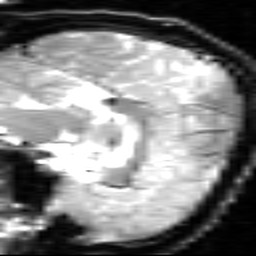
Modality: inplaneT2
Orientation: sagittal
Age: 50
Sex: male